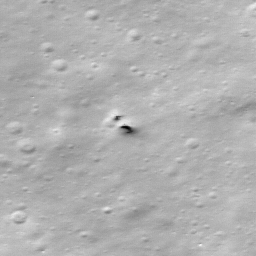
Pit: Stevinus 8
Host crater: Stevinus
Host type: impact_melt
Lunar coordinates: latitude -32.309, longitude 54.661